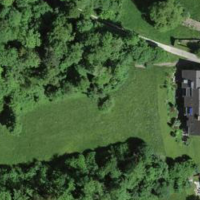
EUNIS habitat code: 24
Species observed at this site:
Lathyrus vernus